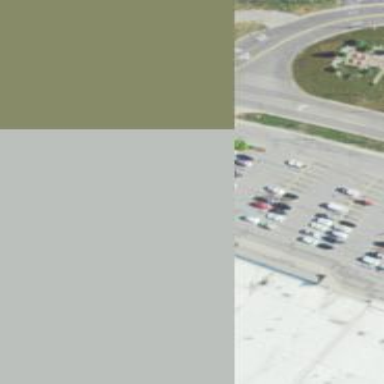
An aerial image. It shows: Parking space.